Field crop: tomato
Growth stage: 1
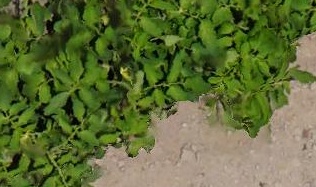
Species: tomato